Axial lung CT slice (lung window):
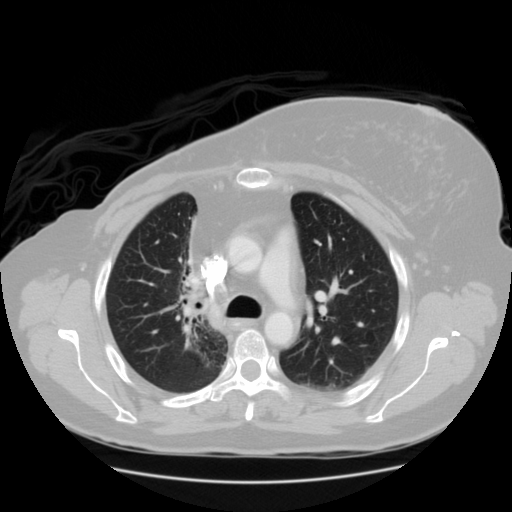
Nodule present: no